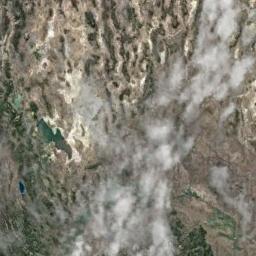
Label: cloud